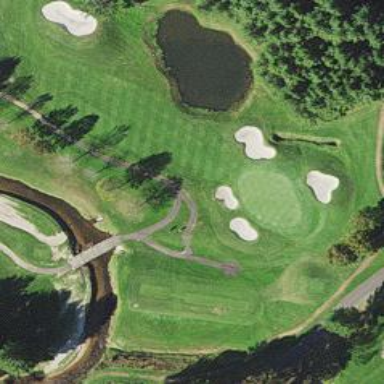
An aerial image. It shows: Path for both road and golf.